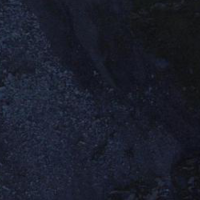
EUNIS habitat code: 48
Species observed at this site:
Capra ibex